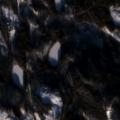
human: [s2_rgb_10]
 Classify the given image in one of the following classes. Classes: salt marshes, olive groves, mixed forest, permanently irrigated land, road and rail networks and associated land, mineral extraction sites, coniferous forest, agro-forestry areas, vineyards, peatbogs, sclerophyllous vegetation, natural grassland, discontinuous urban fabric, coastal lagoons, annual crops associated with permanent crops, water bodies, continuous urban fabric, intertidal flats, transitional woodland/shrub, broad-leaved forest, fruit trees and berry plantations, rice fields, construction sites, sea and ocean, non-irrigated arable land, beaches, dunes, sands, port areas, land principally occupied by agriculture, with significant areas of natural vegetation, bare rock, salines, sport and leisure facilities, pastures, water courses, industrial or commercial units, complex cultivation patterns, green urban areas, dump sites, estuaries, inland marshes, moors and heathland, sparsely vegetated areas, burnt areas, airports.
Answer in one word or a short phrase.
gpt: coniferous forest, mixed forest